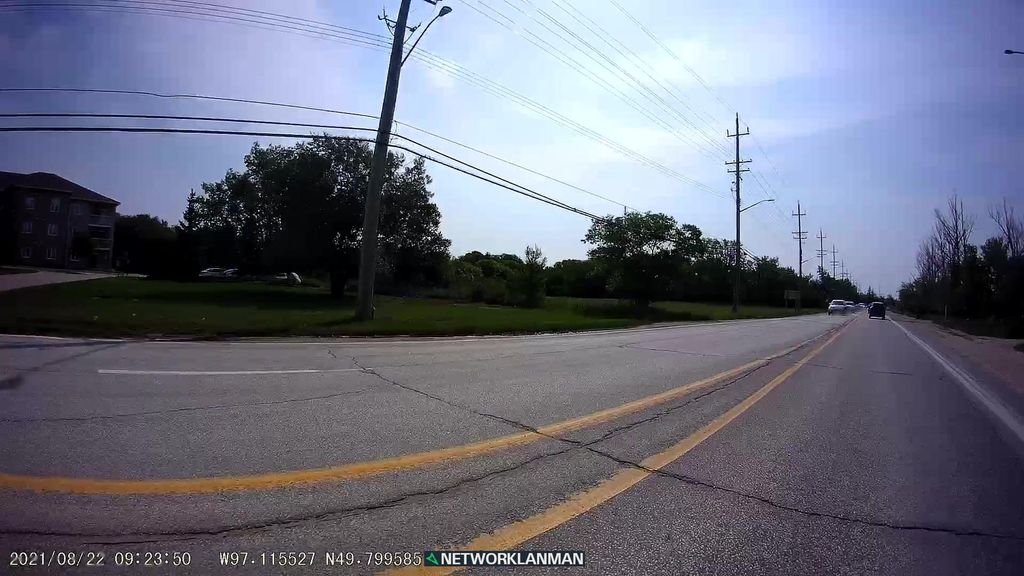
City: winnipeg